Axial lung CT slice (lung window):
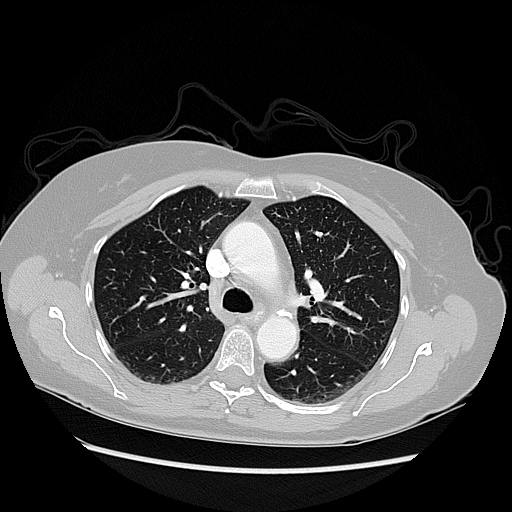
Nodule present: no